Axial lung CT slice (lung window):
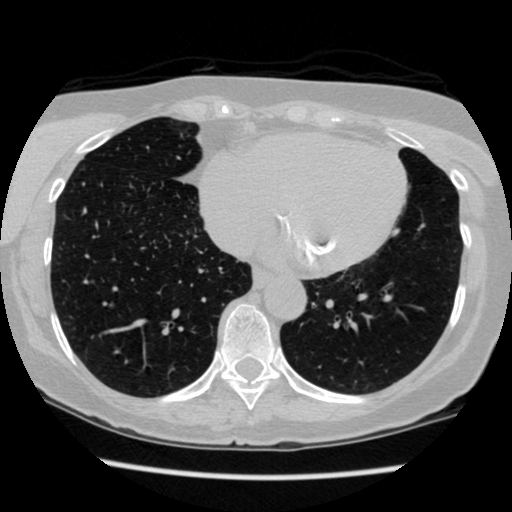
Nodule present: no